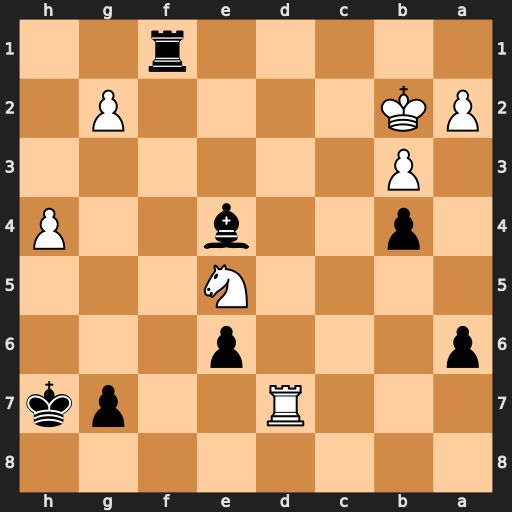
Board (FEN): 8/3R2pk/p3p3/4N3/1p2b2P/1P6/PK4P1/5r2
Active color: b
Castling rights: -
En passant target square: -
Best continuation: Rb1#